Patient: sex M, age 72
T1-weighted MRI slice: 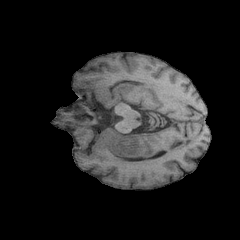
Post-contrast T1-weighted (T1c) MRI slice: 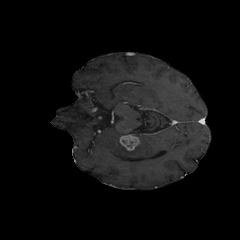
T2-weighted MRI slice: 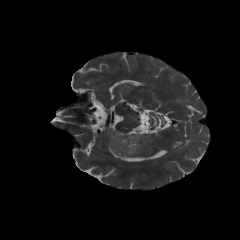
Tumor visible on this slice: yes
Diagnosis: Glioblastoma, IDH-wildtype
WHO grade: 4